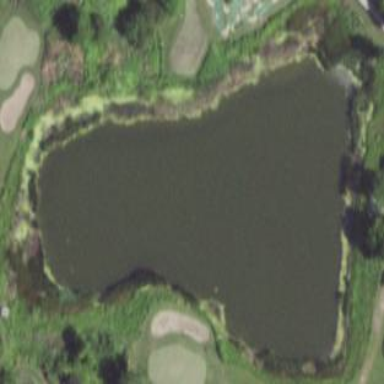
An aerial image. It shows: Peaceful pond surrounded by nature.